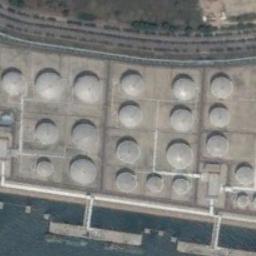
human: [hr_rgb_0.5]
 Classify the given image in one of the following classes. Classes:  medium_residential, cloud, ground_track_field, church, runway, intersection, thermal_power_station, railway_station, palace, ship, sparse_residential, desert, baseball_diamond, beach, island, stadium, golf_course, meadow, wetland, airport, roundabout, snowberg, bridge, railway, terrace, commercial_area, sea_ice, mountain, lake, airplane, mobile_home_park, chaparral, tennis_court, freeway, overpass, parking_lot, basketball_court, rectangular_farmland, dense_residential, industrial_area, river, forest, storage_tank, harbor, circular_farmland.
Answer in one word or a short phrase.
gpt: storage_tank